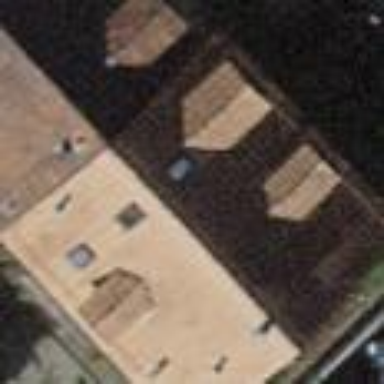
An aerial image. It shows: Semi-detached house.